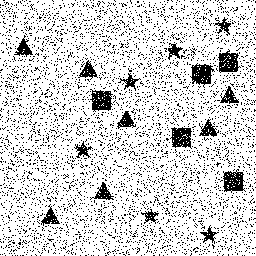
Squares: 5
Triangles: 7
Stars: 6
Total shapes: 18